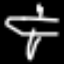
Label: airplane